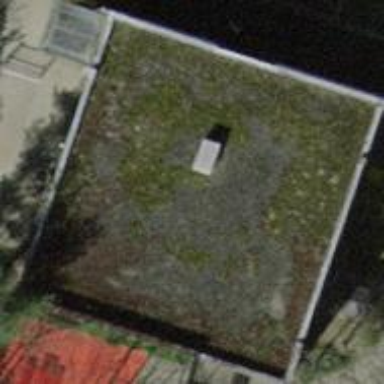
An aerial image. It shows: Commercial building.